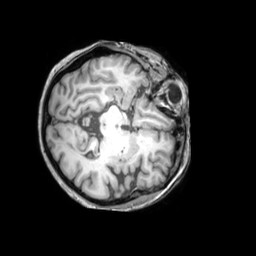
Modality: T1w
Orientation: axial
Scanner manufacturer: philips
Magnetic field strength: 3 T
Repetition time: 0.009875 s
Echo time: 0.004603 s